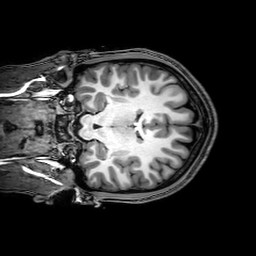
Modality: T1w
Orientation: coronal
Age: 21
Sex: male
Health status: healthy
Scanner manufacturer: philips
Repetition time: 0.008213 s
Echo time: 0.00376 s